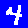
Digit: 4